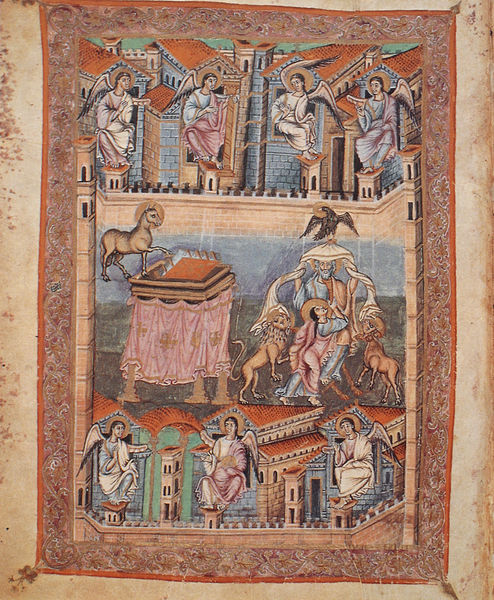
Titel: Bibel von  St. Paul (S. Paolo fuori la mura)
Standort: Herkunftsort: Reims (EU - F)
Institution: Rom, Bibliothek von San Paolo
Schlagwörter: adler, flügel, stadt, tuch, ornament, architektur, rahmen, pferd, engel, papier, rahmung, dächer, mauer, ziegel, zinnen, buch, burg, türme, altar, buchseite, heiligenschein, christlich, mittelalter, baldachin, löwe, heilige, rabe, stier, szenen, paier, buchmalerei, evangelium, evangelisten, häser, illumination, buchmelerei, rahmel